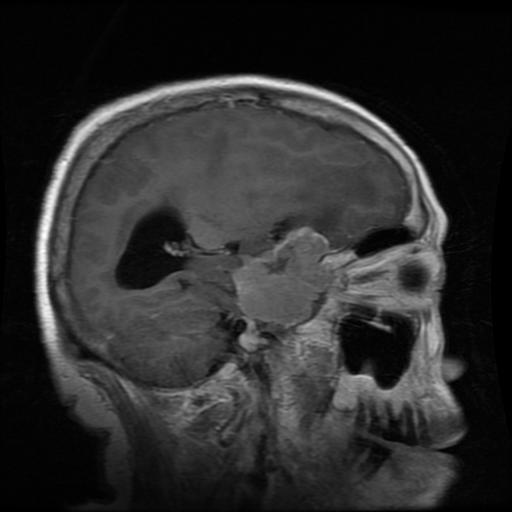
Label: meningioma